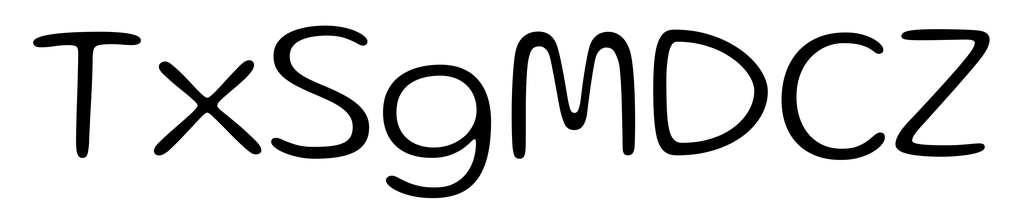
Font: Gluten_ExtraLight